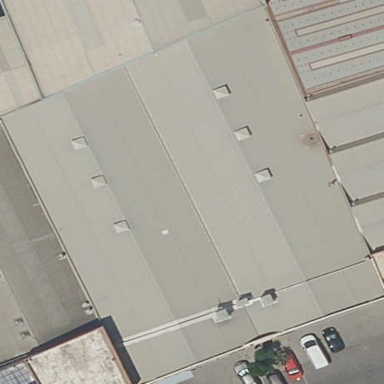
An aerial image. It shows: Industrial building.